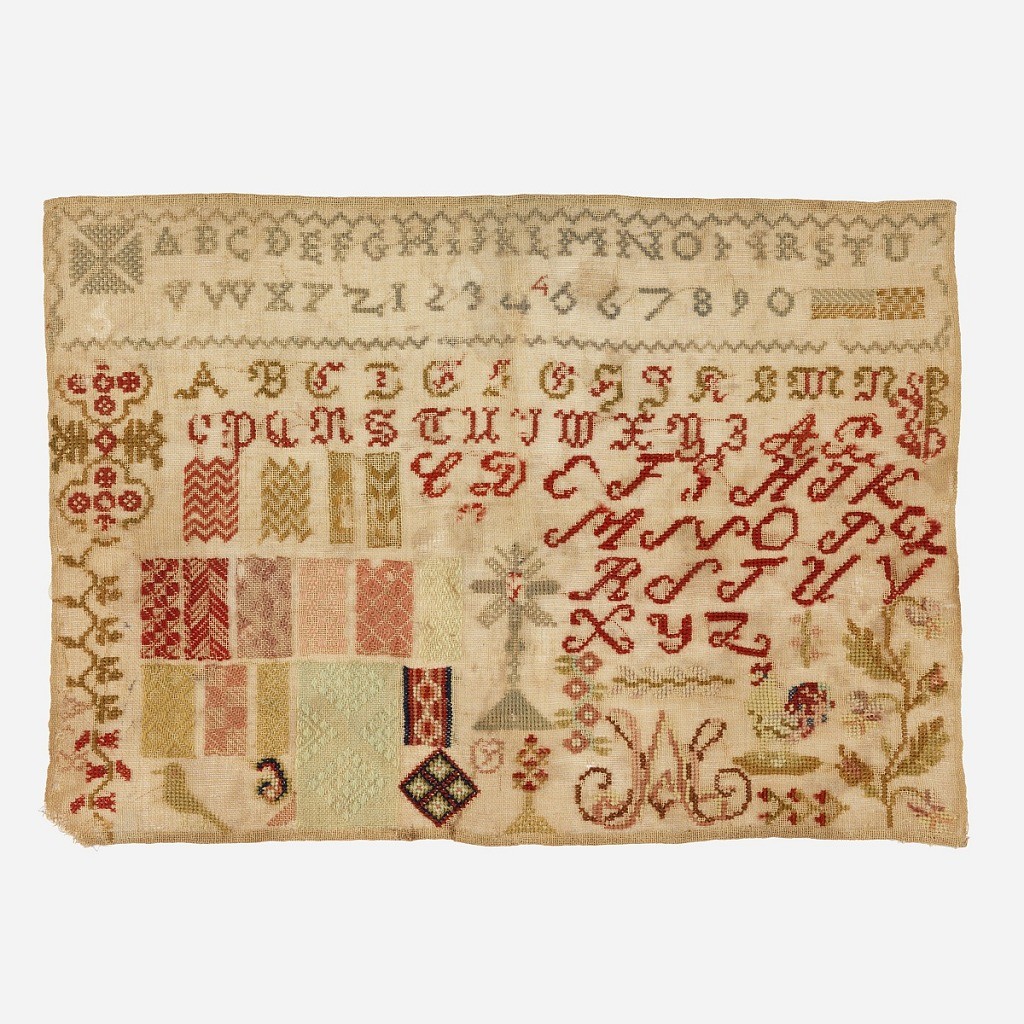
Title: Sampler
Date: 1840
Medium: wool embroidery on linen foundation Technique: embroidered in cross and darning stitches on plain weave foundation
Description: Alphabets, numerals, and a number of designs for darning and floral patterns worked in colored wools on brown canvas.